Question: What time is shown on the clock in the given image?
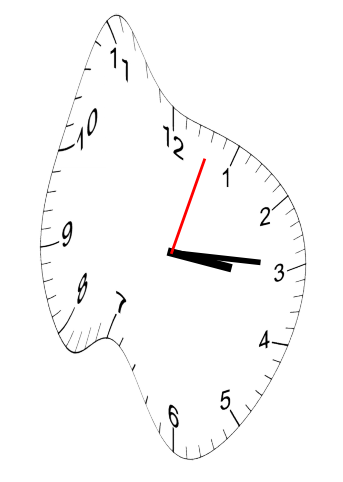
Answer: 03:15:03